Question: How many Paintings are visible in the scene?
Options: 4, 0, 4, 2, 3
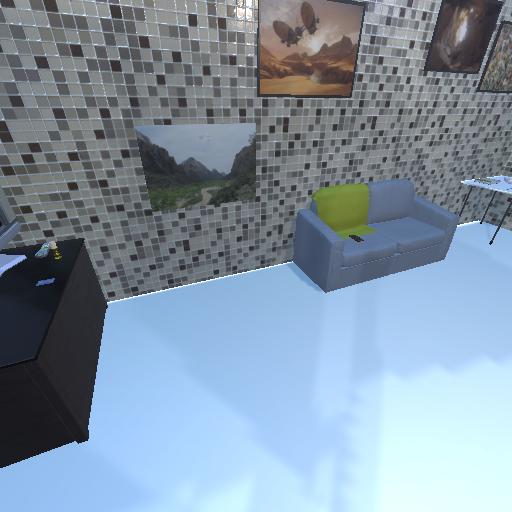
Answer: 4